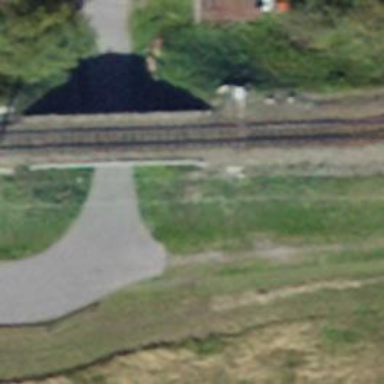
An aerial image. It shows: Railway switch.